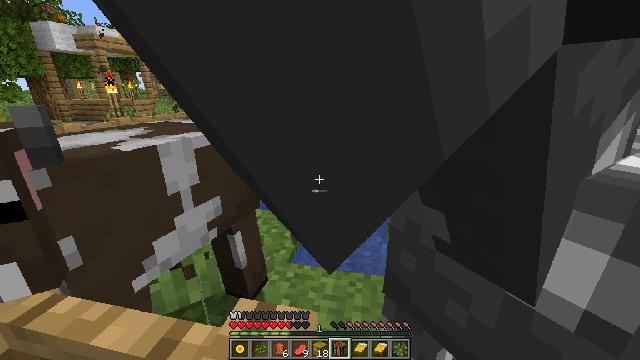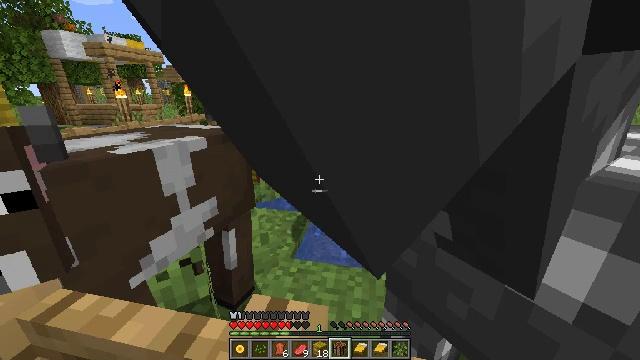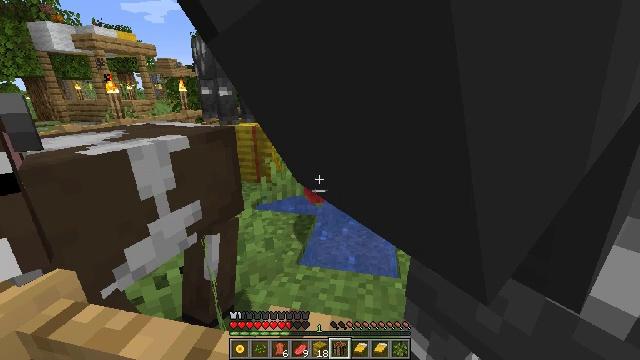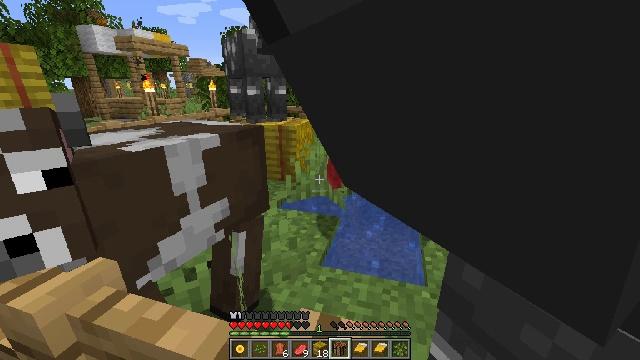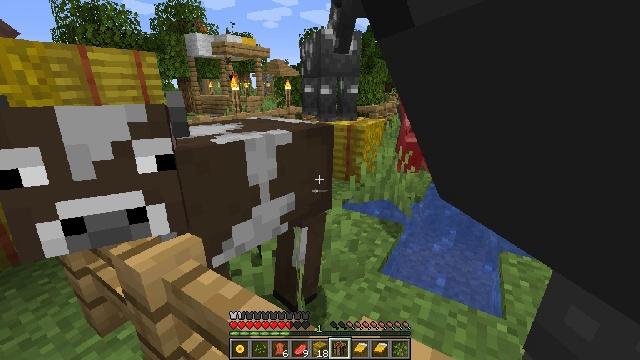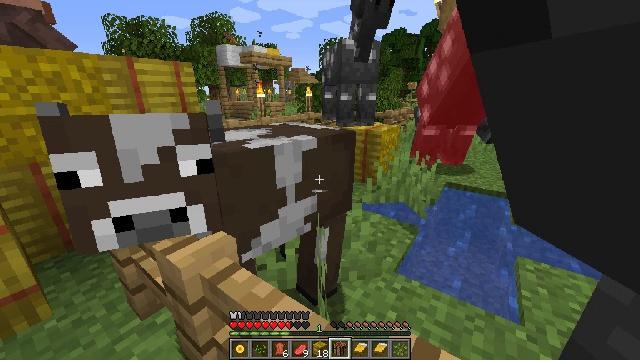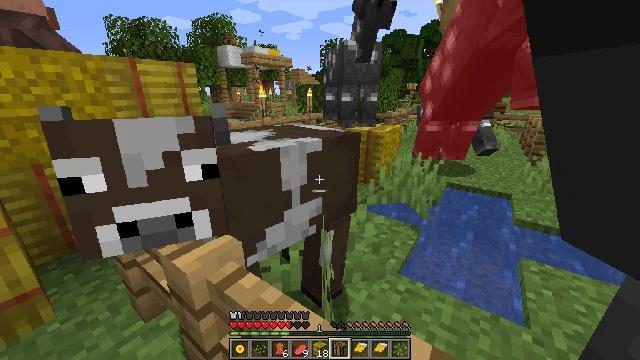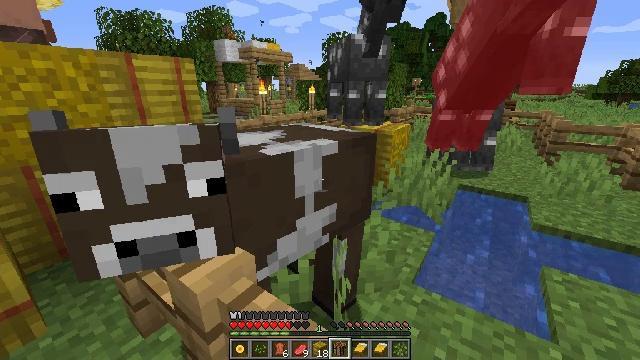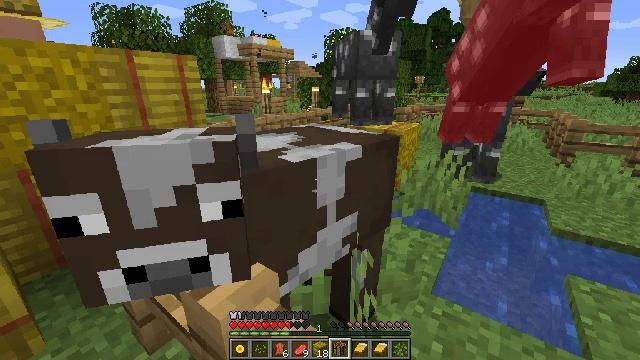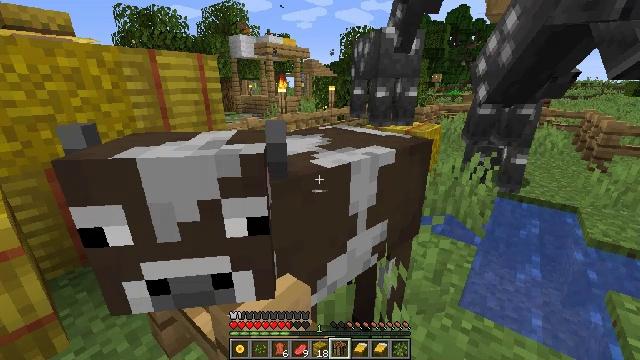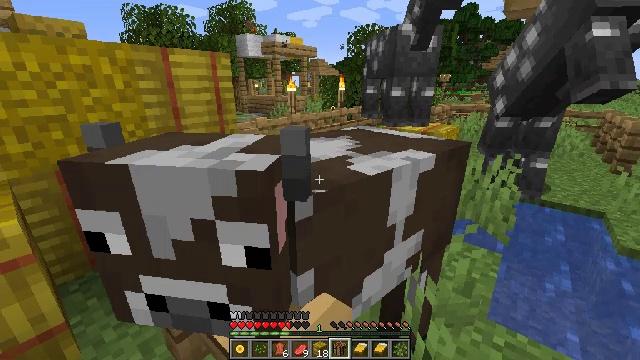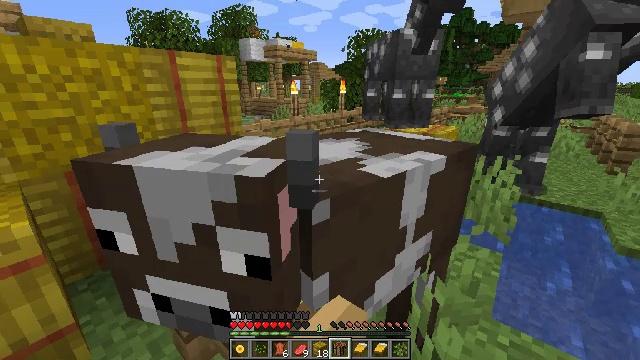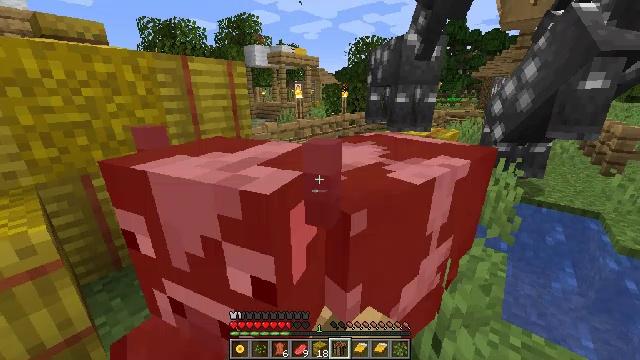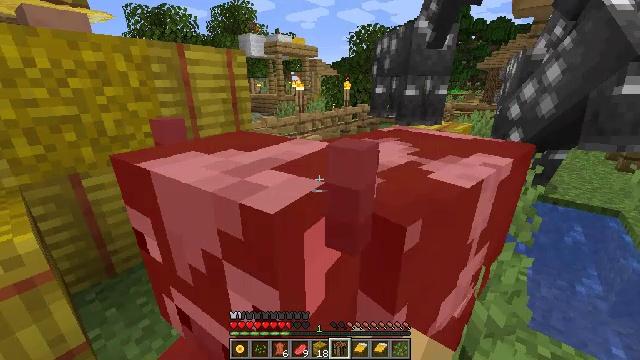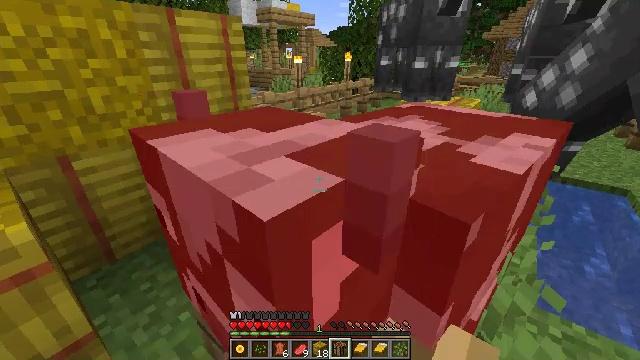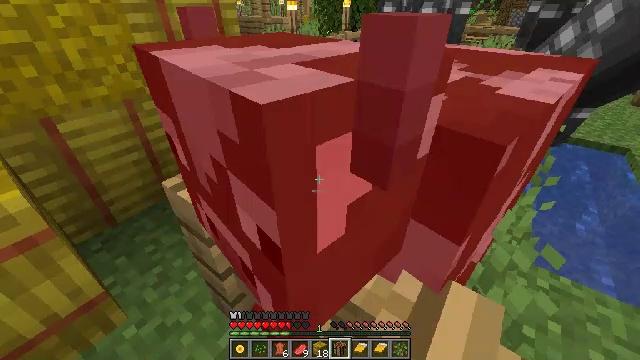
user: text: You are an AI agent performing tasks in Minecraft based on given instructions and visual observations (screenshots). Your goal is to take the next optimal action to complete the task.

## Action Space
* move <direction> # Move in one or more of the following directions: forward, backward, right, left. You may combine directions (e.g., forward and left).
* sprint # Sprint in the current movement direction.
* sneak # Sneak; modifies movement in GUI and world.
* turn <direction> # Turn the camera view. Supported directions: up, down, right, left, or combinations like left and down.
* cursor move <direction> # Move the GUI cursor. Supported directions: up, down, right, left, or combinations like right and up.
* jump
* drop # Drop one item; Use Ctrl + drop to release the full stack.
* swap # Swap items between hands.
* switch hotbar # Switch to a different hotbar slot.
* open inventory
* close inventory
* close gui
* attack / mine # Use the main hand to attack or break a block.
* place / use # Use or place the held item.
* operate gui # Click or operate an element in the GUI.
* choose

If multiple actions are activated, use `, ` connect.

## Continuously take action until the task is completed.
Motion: motion action
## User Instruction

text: Combat the cow.
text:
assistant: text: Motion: move forward, attack / mine
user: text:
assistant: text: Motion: move forward
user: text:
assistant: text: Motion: move forward, turn left, attack / mine
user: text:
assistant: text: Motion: turn left, attack / mine
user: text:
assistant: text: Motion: move forward, turn left, attack / mine
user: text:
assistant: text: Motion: move forward
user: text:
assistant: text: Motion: move forward, attack / mine
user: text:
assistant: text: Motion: move forward, attack / mine
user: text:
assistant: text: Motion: move forward, turn left, attack / mine
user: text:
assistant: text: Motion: turn left
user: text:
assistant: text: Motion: move forward, attack / mine
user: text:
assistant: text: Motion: move forward, attack / mine
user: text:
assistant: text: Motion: move forward, attack / mine
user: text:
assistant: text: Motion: turn down
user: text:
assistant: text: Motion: turn right and down, attack / mine
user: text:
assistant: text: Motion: turn down, attack / mine
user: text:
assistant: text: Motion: move forward, turn right, attack / mine
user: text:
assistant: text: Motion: move forward, turn right and up, attack / mine
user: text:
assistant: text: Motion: move forward
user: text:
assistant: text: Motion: move forward, attack / mine
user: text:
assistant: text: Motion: move forward, attack / mine
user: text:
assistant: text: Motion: turn right and up, attack / mine
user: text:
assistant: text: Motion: turn right and up
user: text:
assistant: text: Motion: no_op
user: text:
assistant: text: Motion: move forward, attack / mine
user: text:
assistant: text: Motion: move forward, turn right and up, attack / mine
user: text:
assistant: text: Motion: move forward, turn right and up, attack / mine
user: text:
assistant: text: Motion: move forward, turn right, attack / mine
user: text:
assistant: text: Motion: turn right, attack / mine
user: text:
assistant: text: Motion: move forward, turn right and up, attack / mine